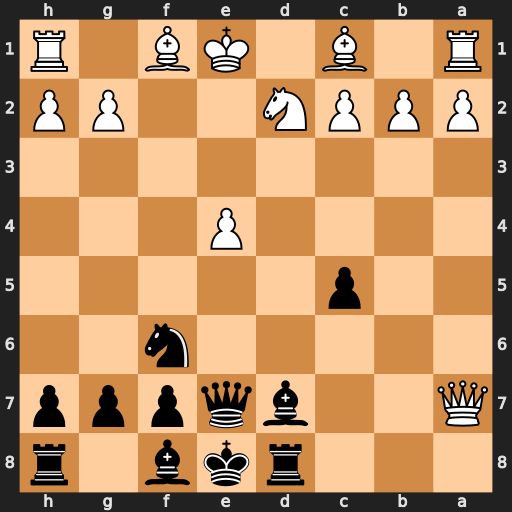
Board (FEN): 3rkb1r/Q2bqppp/5n2/2p5/4P3/8/PPPN2PP/R1B1KB1R
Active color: b
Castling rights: KQk
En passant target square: -
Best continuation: Nxe4 Be2 Qh4+ g3 Nxg3